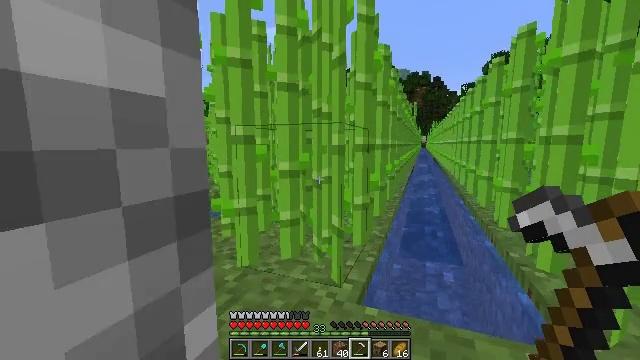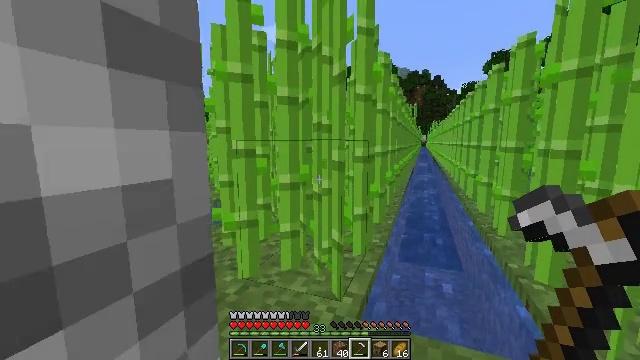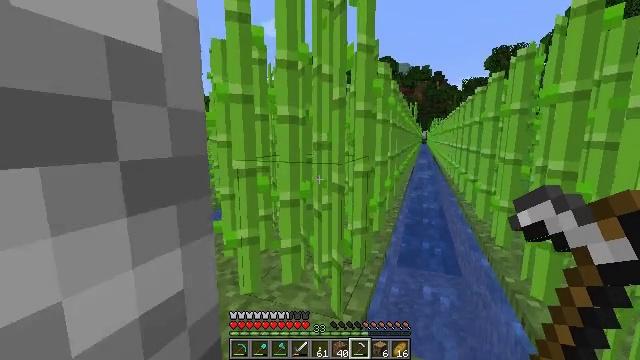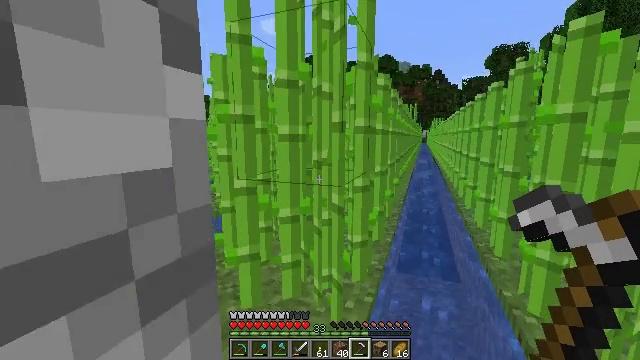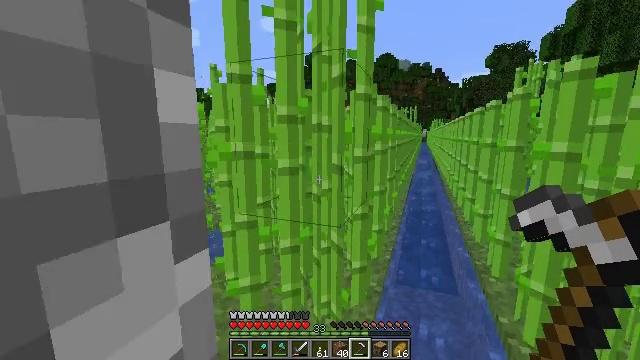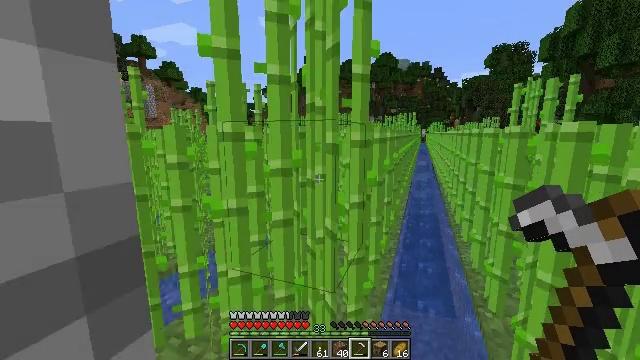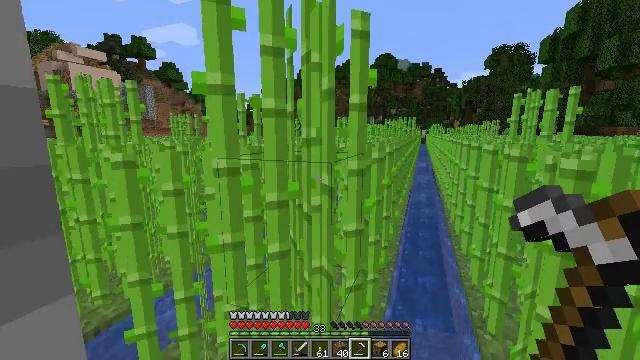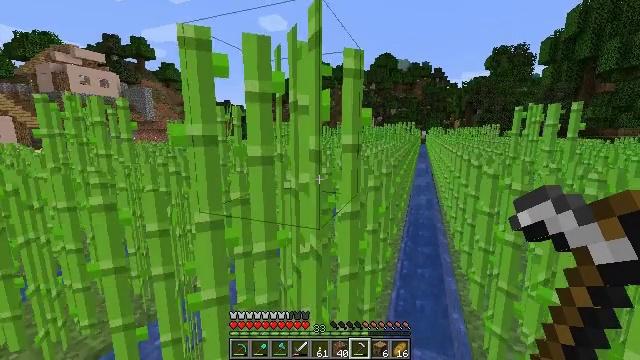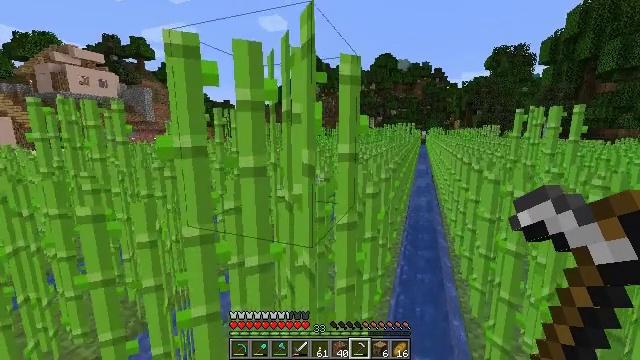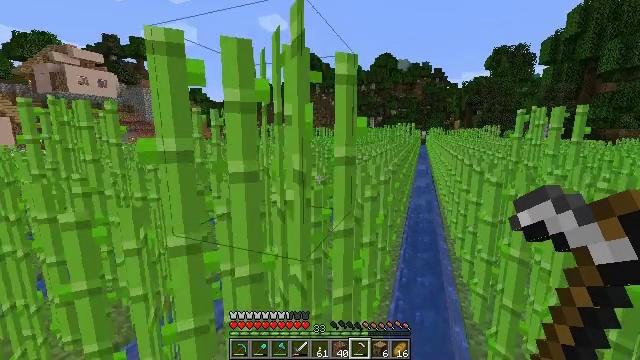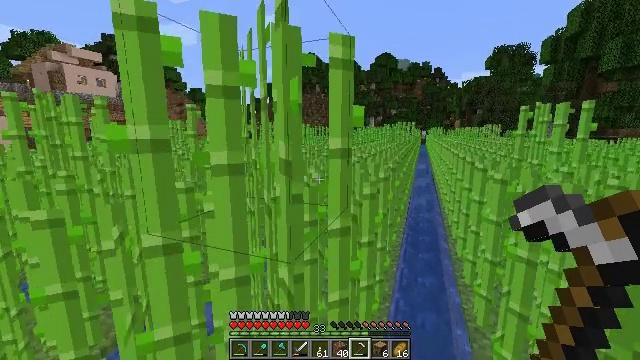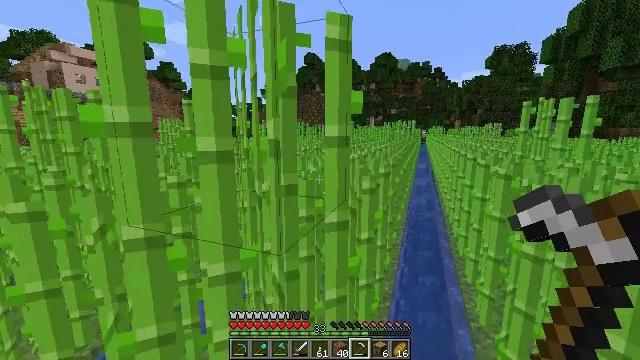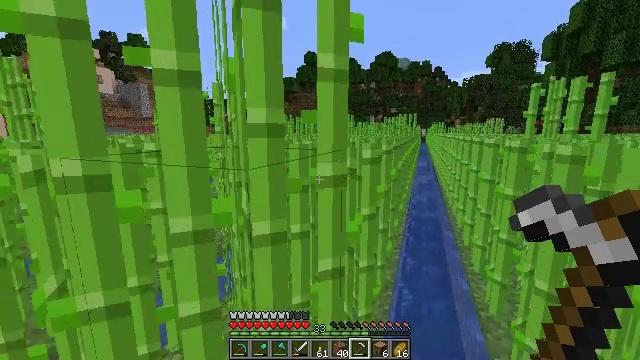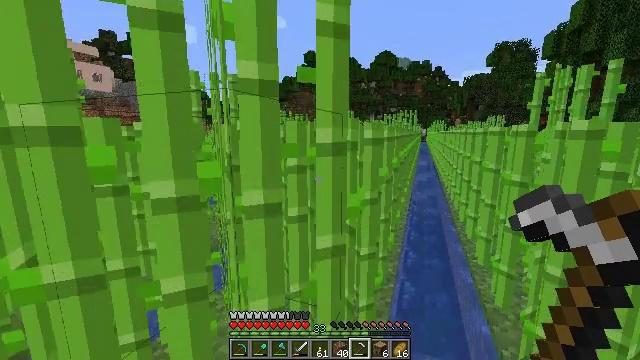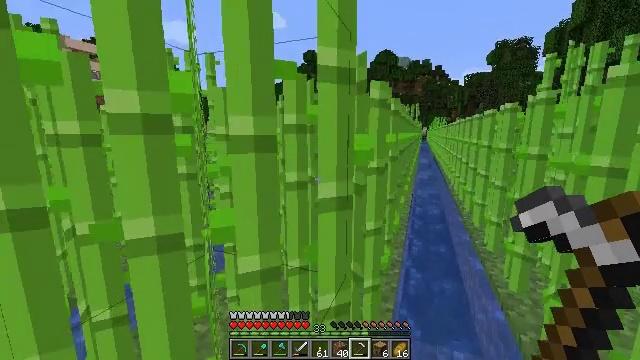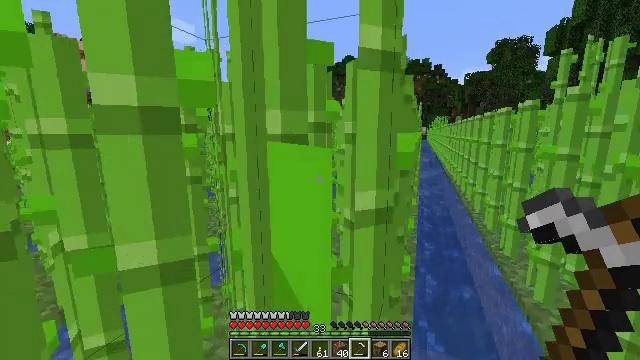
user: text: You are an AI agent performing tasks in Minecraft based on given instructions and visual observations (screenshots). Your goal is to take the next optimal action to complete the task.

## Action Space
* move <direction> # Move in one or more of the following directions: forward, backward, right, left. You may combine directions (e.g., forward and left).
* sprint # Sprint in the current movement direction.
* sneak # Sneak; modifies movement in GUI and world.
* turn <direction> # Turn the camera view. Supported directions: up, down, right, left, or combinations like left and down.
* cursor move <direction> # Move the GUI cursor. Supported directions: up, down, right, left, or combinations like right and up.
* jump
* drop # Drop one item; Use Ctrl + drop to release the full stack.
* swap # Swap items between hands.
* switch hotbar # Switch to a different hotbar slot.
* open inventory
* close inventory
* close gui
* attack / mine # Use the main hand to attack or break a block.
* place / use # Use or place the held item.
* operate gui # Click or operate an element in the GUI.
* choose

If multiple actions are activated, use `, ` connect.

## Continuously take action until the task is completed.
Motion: motion action
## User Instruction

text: Break the sugar cane.
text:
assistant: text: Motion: move forward, jump
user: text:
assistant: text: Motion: move forward, jump
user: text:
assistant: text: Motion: move forward, jump
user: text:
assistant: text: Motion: move forward, jump
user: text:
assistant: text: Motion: move forward, jump
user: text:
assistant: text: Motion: move forward, jump
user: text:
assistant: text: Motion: move forward
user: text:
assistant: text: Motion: move forward
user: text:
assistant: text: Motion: move forward
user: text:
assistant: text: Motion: move forward
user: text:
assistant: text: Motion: move forward
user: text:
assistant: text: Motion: move forward and move left
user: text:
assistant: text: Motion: move forward and move left
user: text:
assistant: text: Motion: move left
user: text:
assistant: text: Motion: move left
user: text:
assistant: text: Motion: move back and move left
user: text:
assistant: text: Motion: move back and move left, turn right and up
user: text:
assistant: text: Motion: move back and move left, turn right
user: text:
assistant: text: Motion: move back and move left, turn right, attack / mine
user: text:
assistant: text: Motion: move back and move left, turn right, attack / mine
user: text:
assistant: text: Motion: move back and move left, attack / mine
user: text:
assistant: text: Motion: move left, attack / mine
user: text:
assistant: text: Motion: move left, attack / mine
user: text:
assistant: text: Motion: turn left, attack / mine
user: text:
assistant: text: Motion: attack / mine
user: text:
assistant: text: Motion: move forward, turn right, attack / mine
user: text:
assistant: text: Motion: move forward, turn right and up, attack / mine
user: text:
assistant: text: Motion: move forward, turn right, attack / mine
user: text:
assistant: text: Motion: move forward and move right, turn right, attack / mine
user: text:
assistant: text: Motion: move forward and move right, turn right, attack / mine